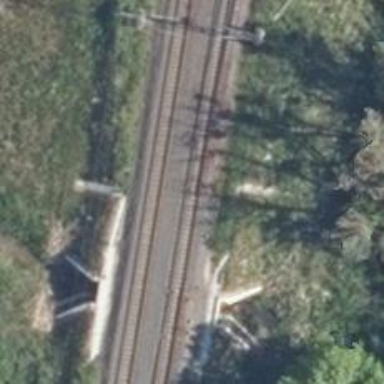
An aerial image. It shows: Railway with electrified contact lines.